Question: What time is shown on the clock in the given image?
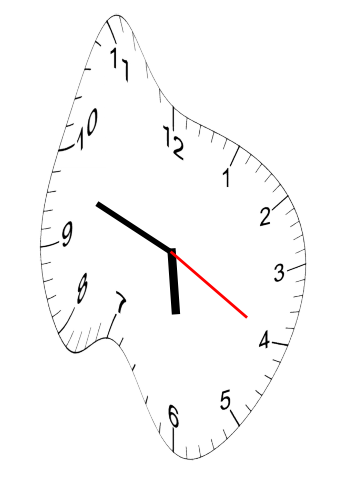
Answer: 05:48:20